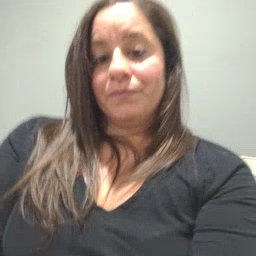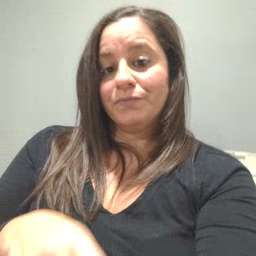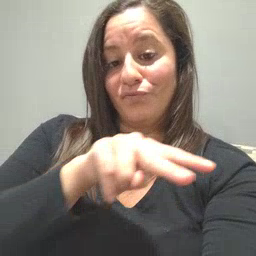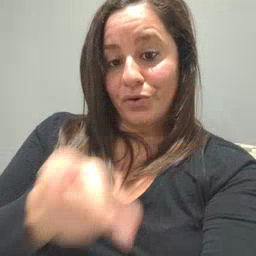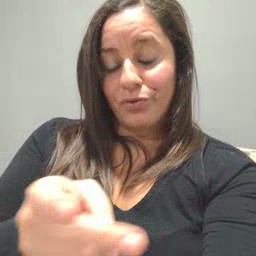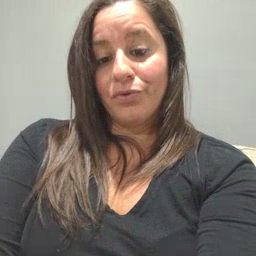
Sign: fall